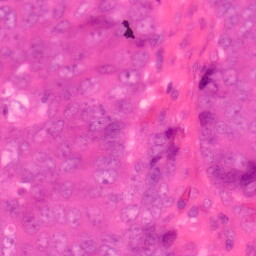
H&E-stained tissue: Colon